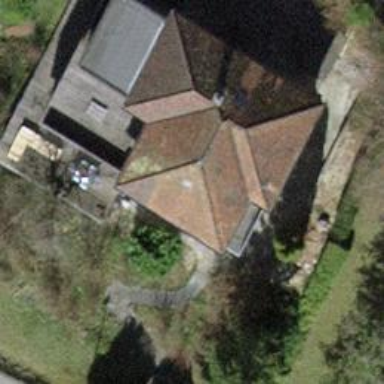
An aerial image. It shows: House with hipped roof.